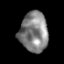
Tissue: prostate
Cell type: T cells
Senescence score: 0.2939
Nuclear area (px): 1097
Mean DAPI intensity: 131.334